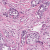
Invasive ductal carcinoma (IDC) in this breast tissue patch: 1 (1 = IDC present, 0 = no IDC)